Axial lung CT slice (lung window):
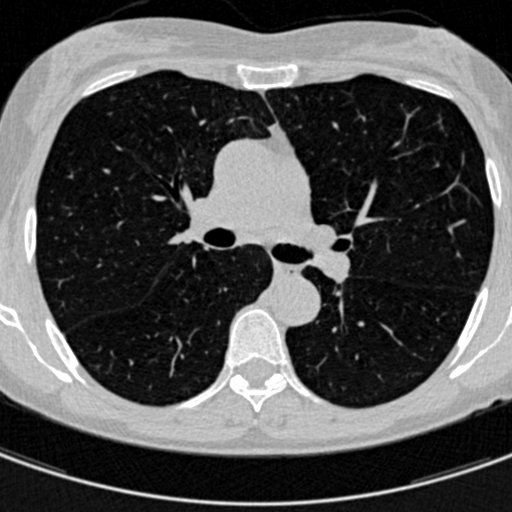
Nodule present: no